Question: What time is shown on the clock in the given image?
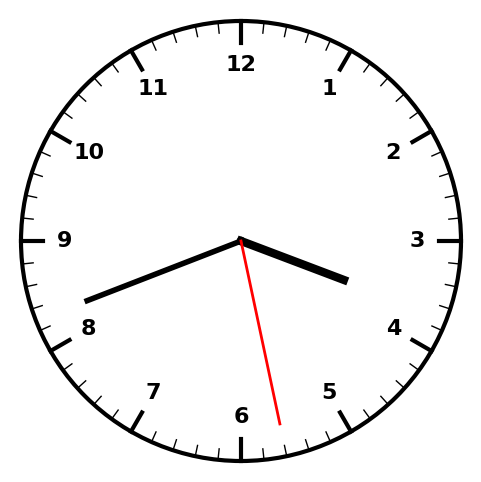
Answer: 03:41:28